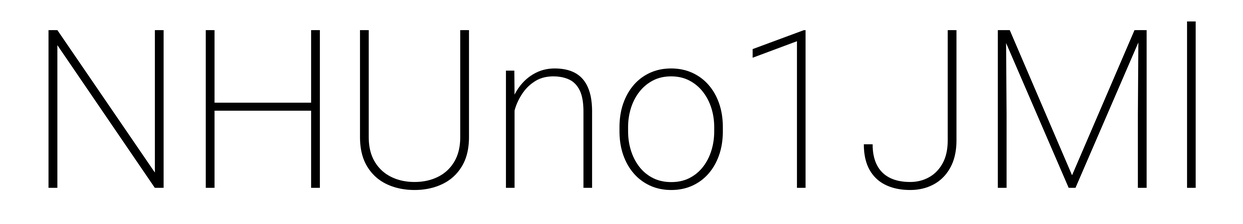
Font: Roboto_ExtraLight